Question: We are in the midst of troubleshooting intermittent 403 errors in our application. One of the issues that came up was that we are loading resources on our login page. The resources intermittently produce 401 errors in our Integration environment. None of these are needed until after the user has logged into the application.
All of these resources are stored in the NSF, none use a CDN. These resources are loaded via a Theme on every page.
Naturally, I thought the solution was to disable the theme of the login XPage. I went about setting 'disableTheme="true"' on the '<xp:view>' tag. For some reason this did not work and the resources are still loaded on the page.
Can anyone suggest how to make sure the resources are NOT loaded on this particular page?

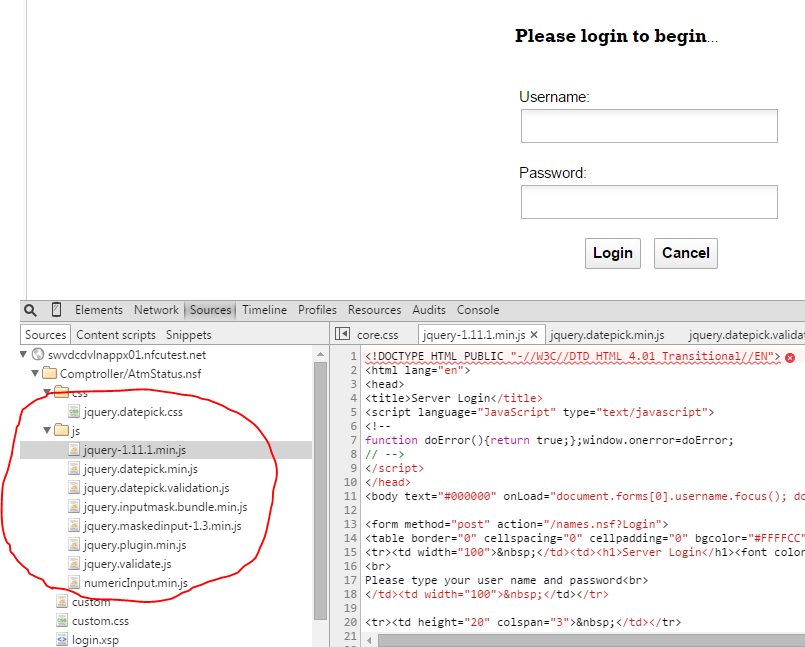
Answer: It seems that resources contained within the path of an NSF are still protected and require login when that NSF's ACL is set to no access for Anonymous. A couple of ways to get around this are:
1. host the resource files from the server's /domino/... path (html, js, lib, icons)
2. load those resources from a CDN
3. use an alternate theme (mixed results, see the comment thread on the OP's question)
4. computing the individual resource's (or resources) tag to render for all but a login page
As <URL>, the implementation with the solution #4 would effectively be:
'''
<resource rendered="#{javascript:view.getPageName() != '/login.xsp'}">
<content-type>application/x-javascript</content-type>
<href>js/jquery-1.11.1.min.css</href>
</resource>
'''